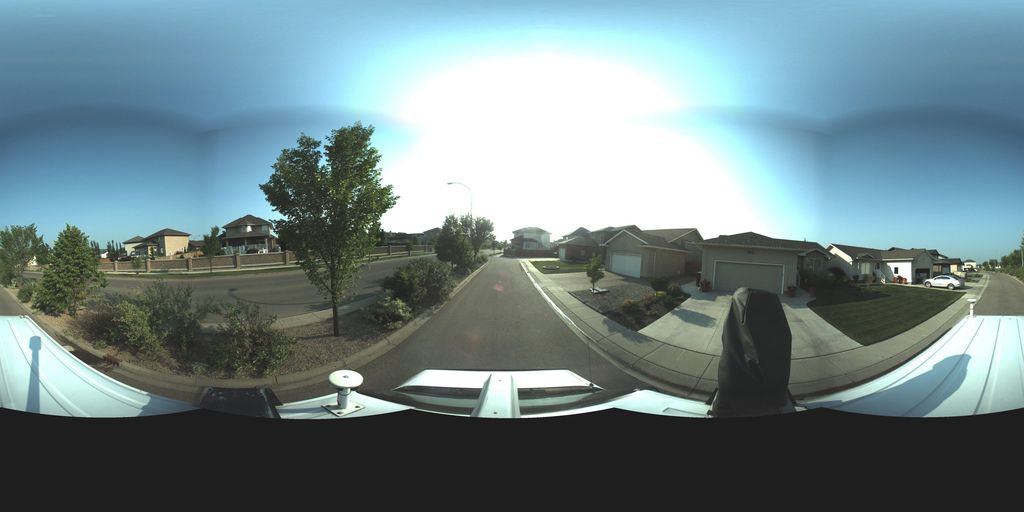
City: saskatoon